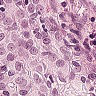
Metastatic tissue present: yes